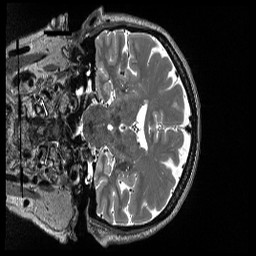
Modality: T2w
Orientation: coronal
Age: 77
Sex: female
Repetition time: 3.2 s
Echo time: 0.563 s